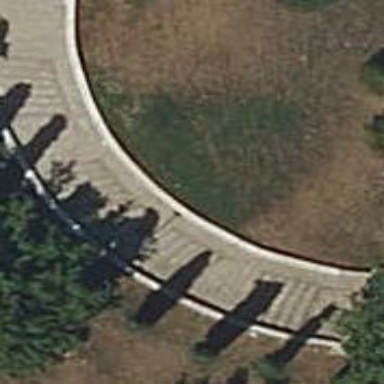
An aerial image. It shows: Road with steps.